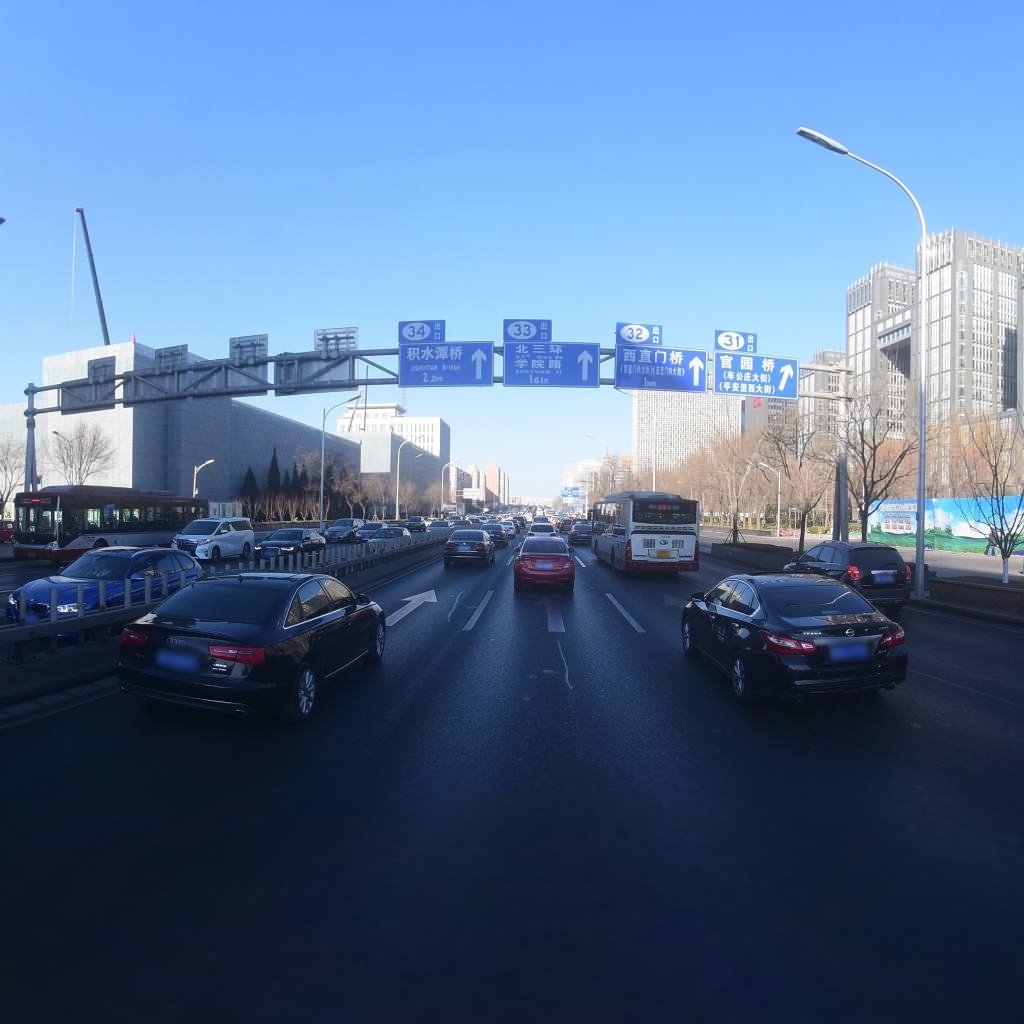
Region: Xicheng
Road damage annotations: longitudinal patch, longitudinal patch, longitudinal patch